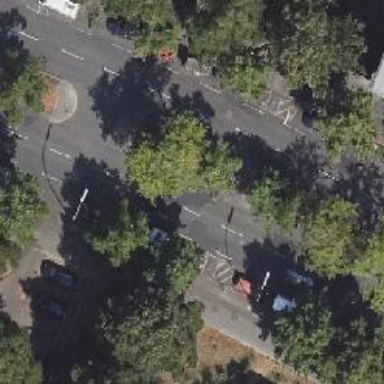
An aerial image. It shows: Unmarked crossing on the road.